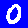
Digit: 0